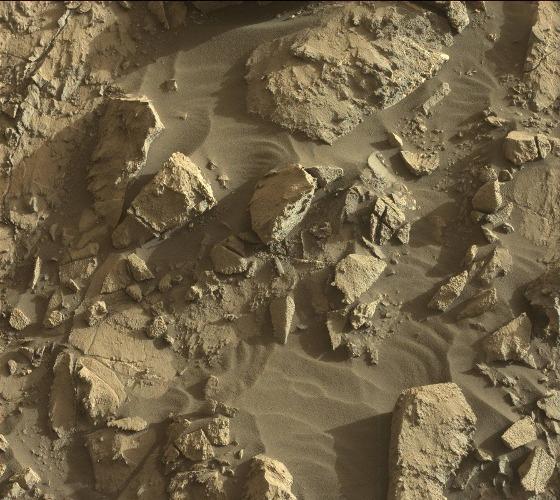
Terrain classes present: Bedrock, Gravel / Sand / Soil, Rock, Shadow